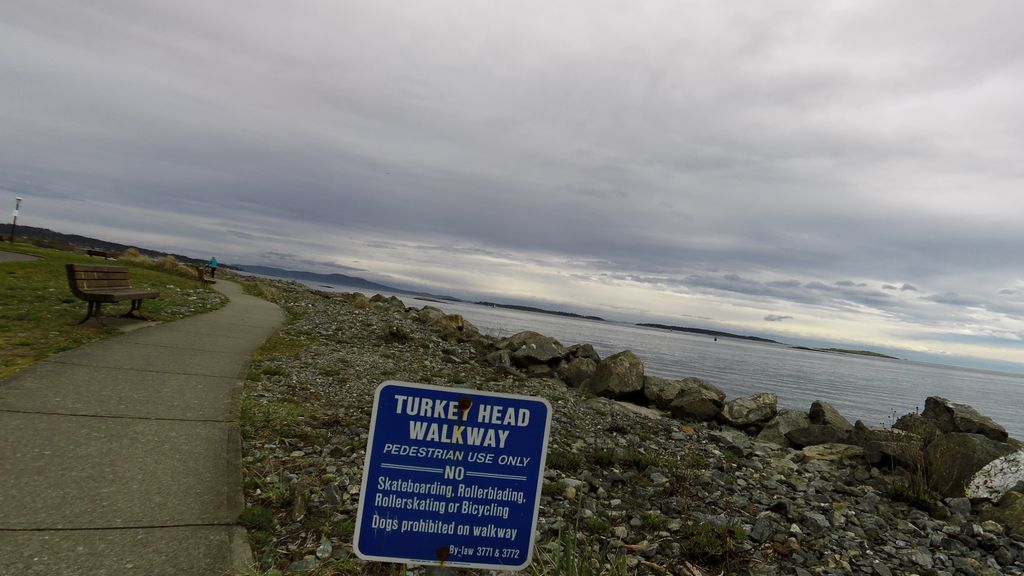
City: victoria